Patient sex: M
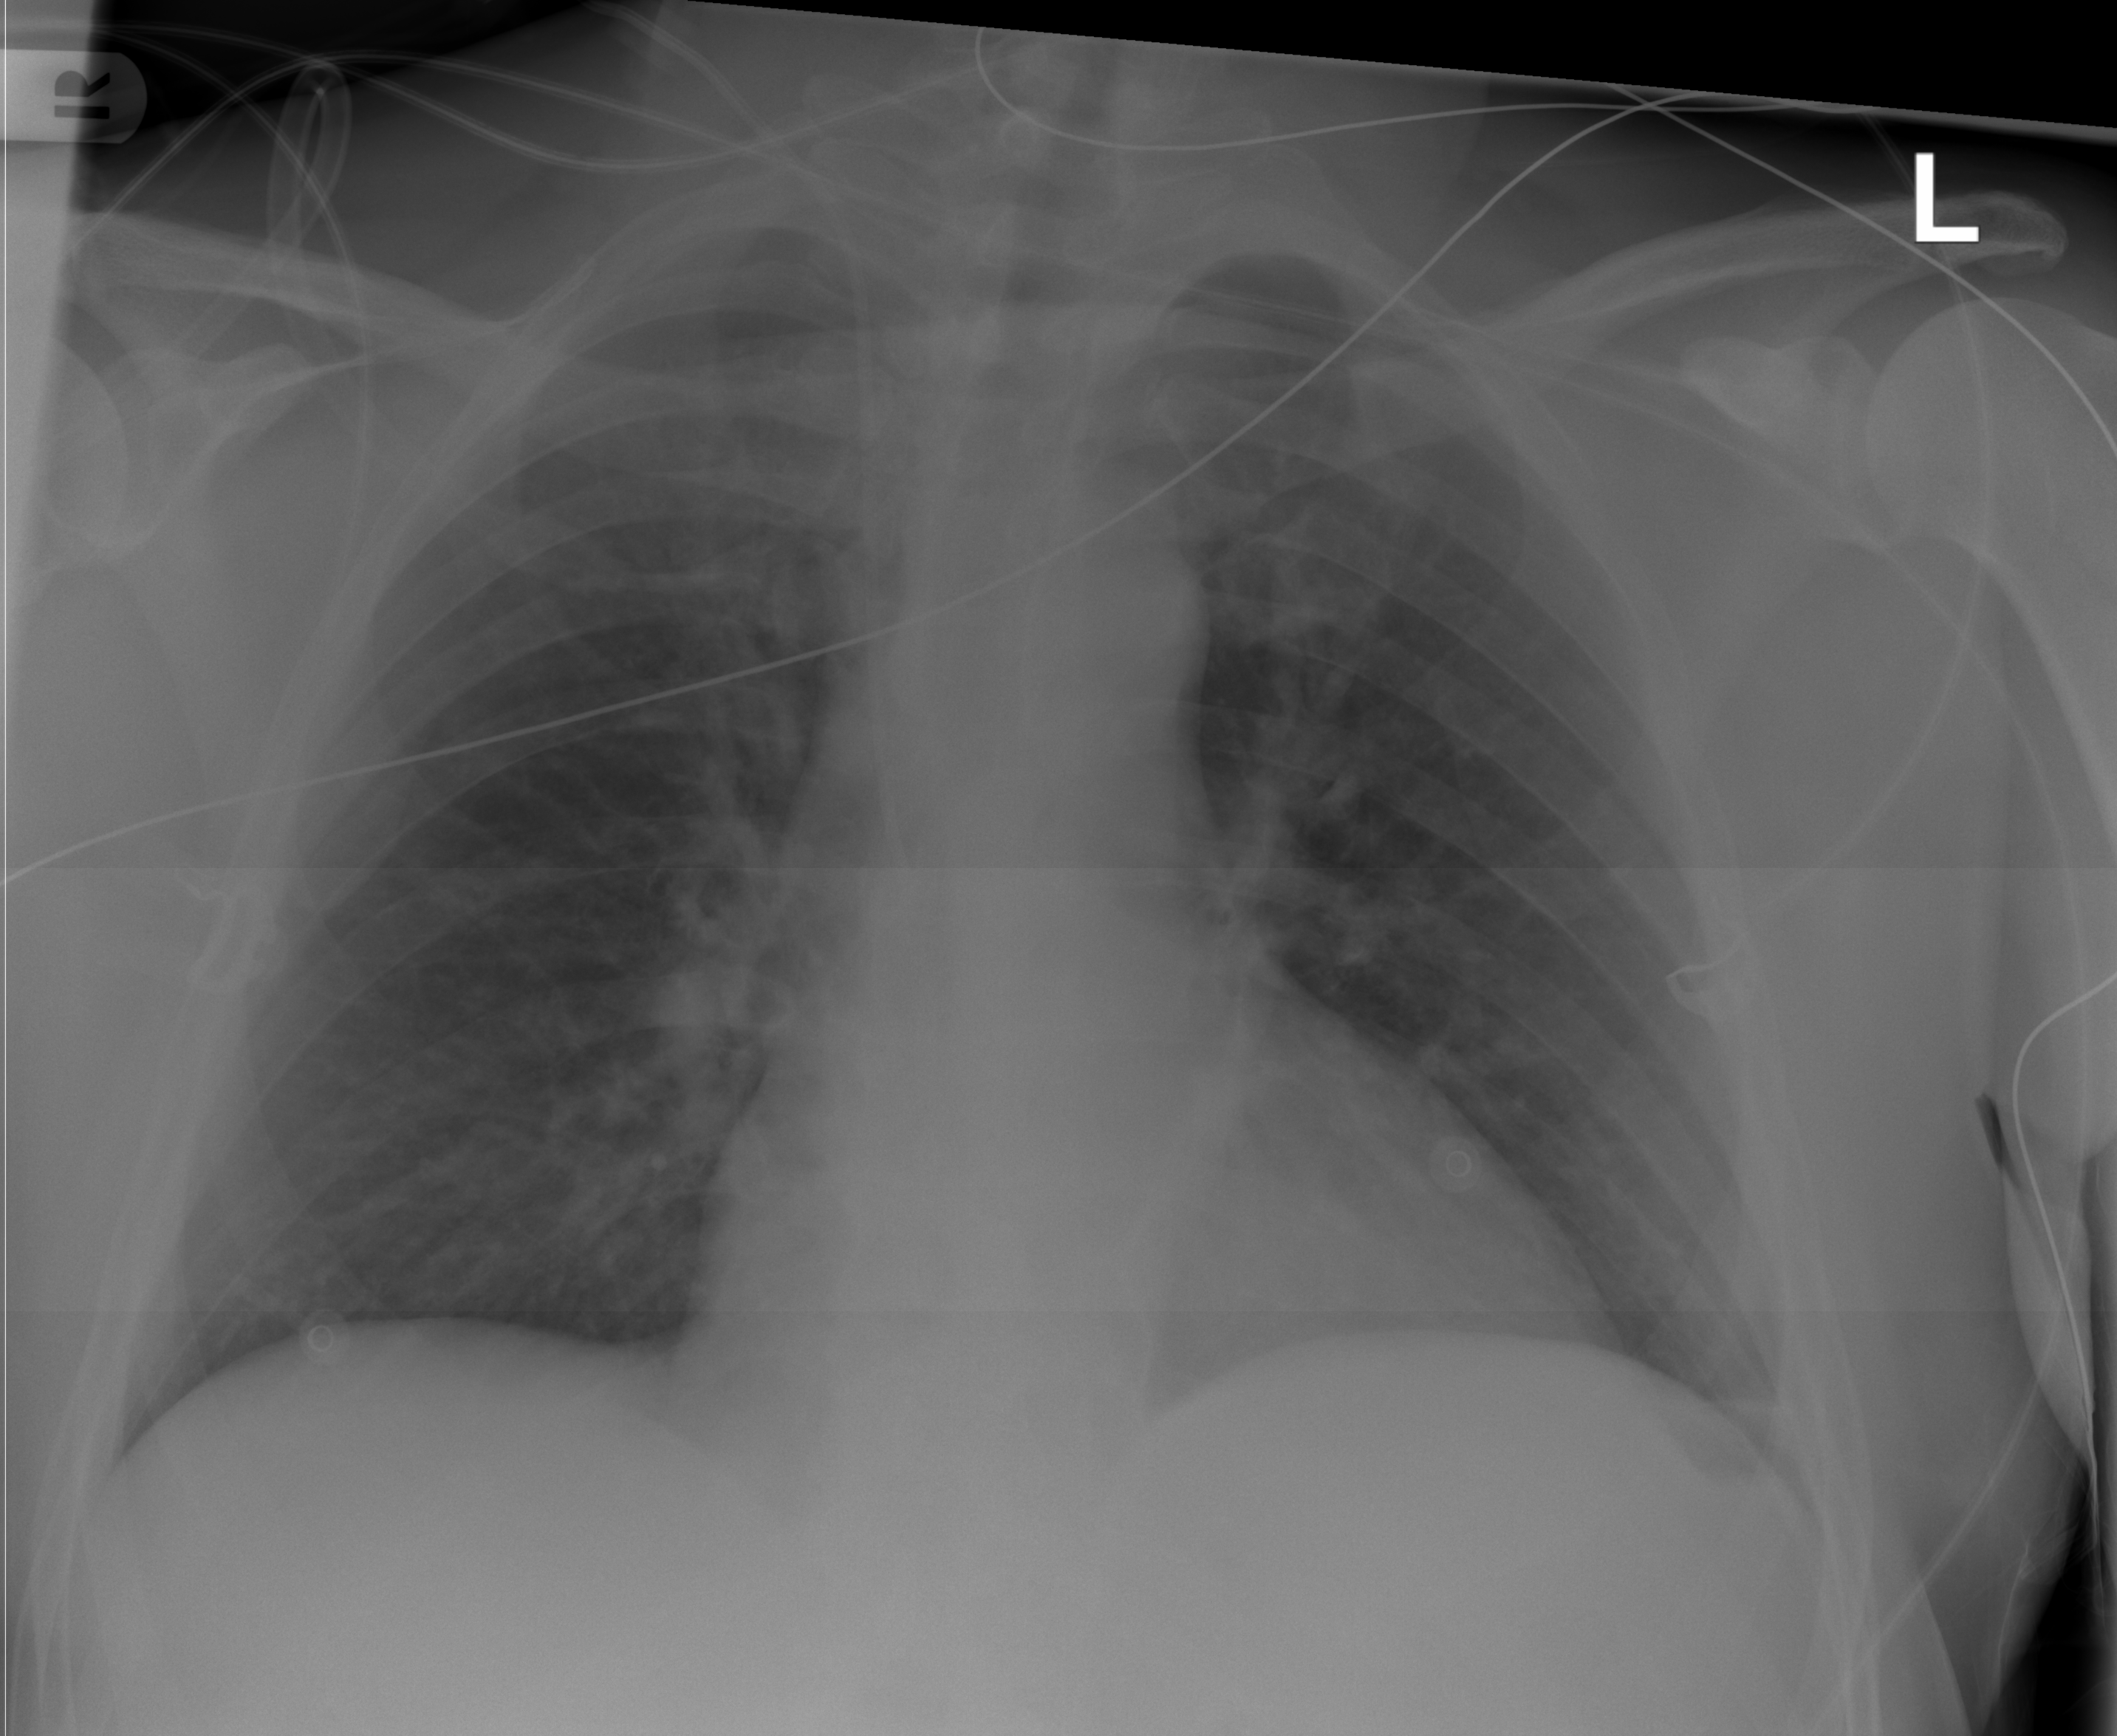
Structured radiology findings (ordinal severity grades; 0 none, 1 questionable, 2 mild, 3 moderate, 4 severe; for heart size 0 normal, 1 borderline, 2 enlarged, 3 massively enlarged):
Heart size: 2
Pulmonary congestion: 1
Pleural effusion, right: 0
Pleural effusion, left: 0
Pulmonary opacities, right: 0
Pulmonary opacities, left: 0
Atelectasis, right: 0
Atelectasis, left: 0